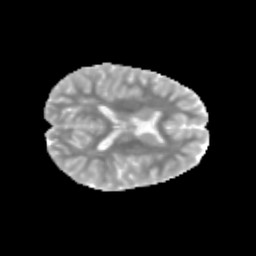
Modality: MD
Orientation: axial
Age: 11
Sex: female
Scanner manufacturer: siemens
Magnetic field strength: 3 T
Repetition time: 3.8 s
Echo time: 0.07 s